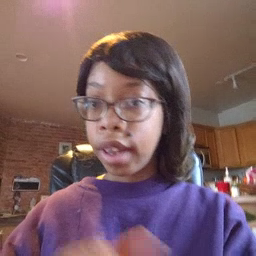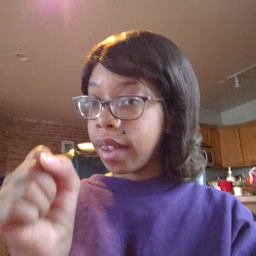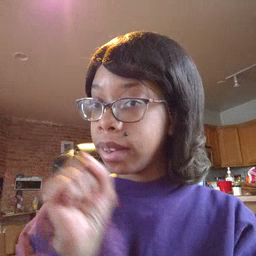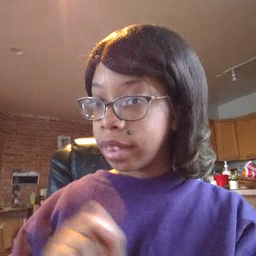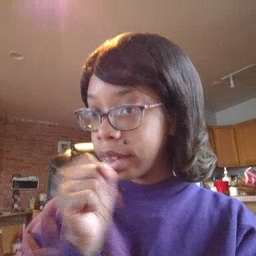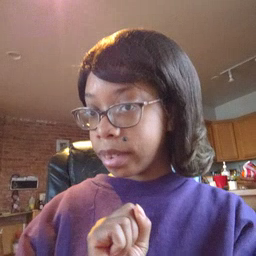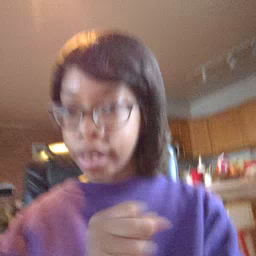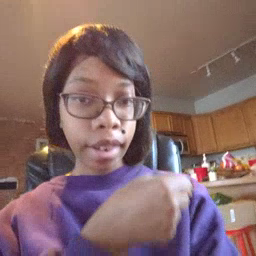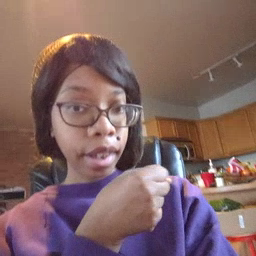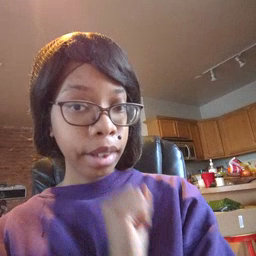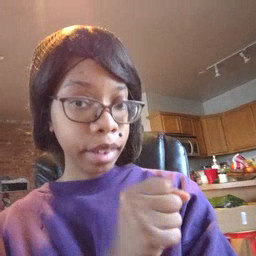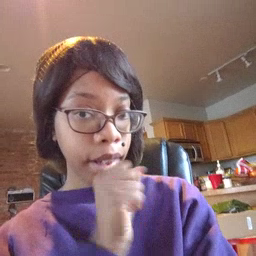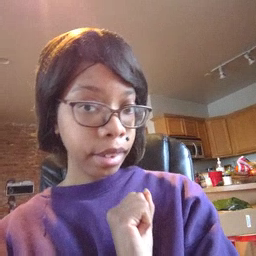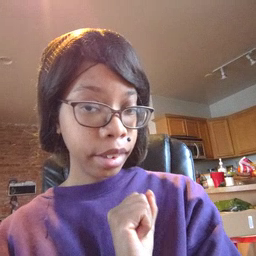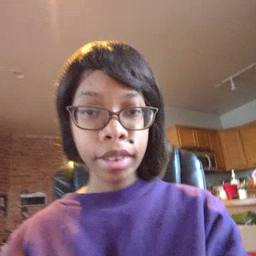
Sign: icecream